Interaction volume radius: 5 \u00c5
Interaction volume height: 45 \u00c5
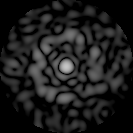
Disorder parameter: 0.8223